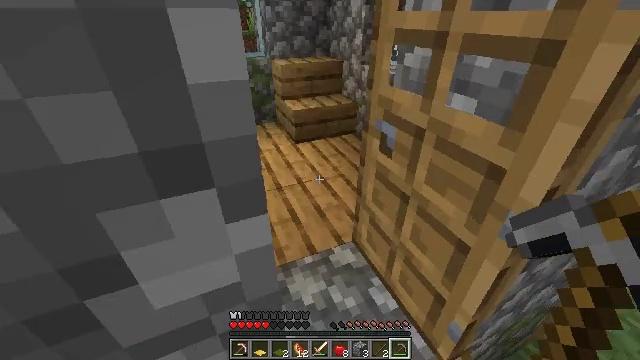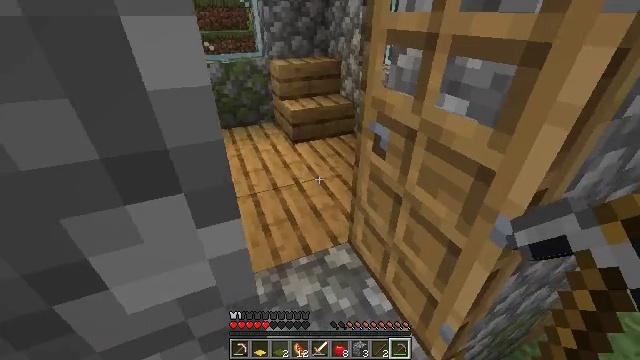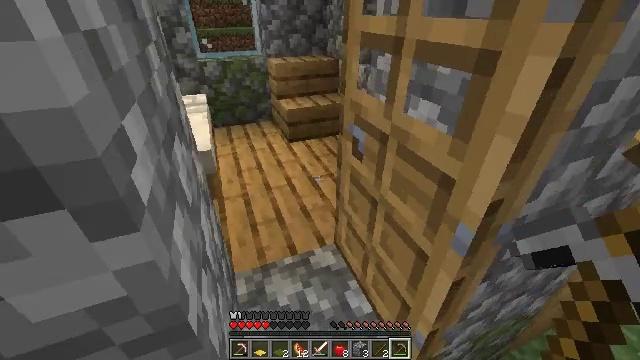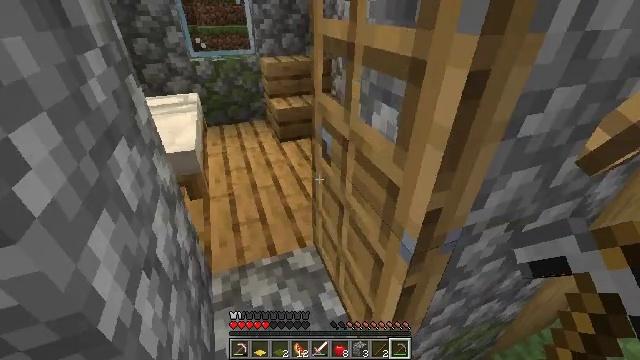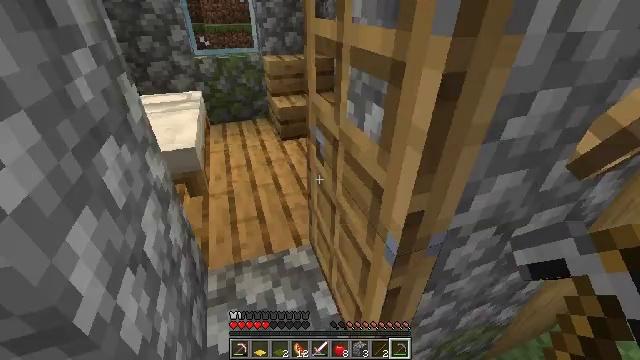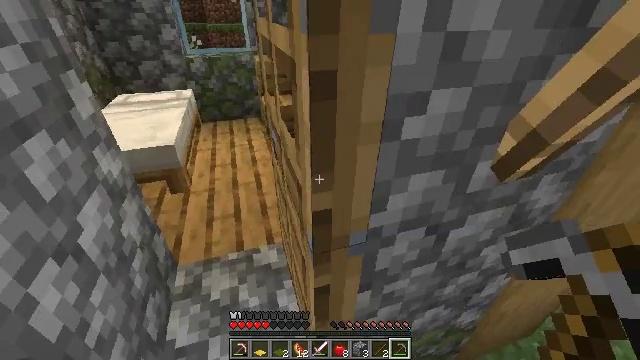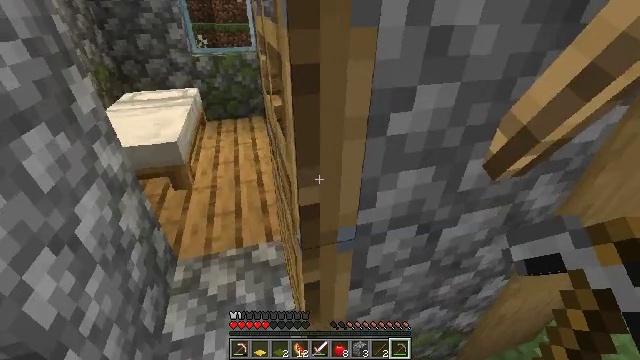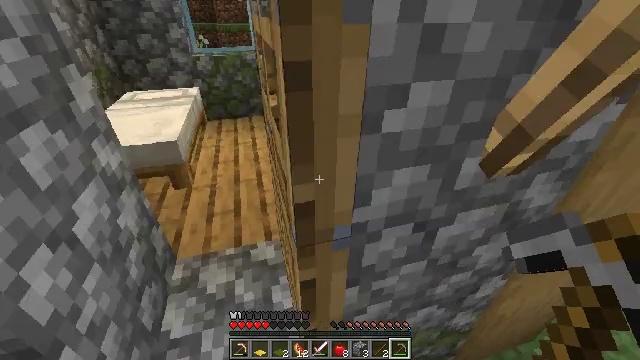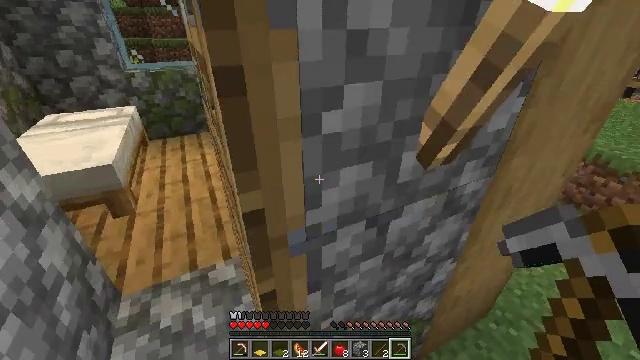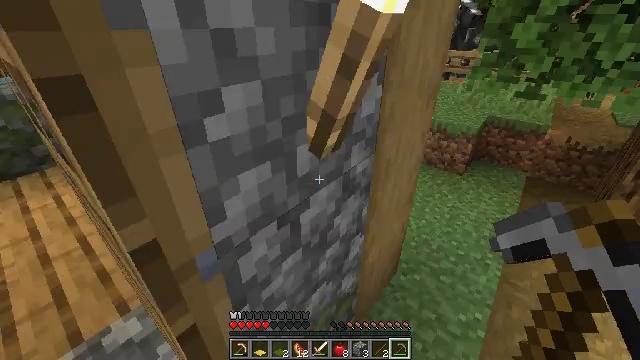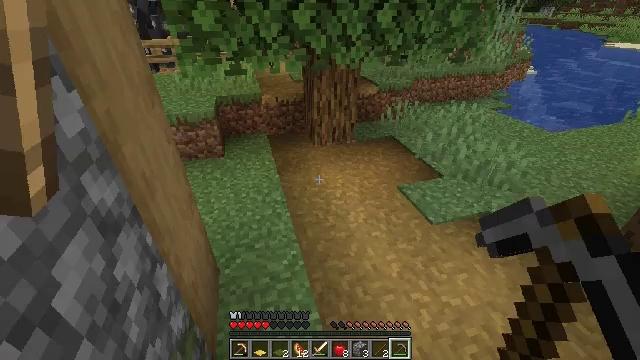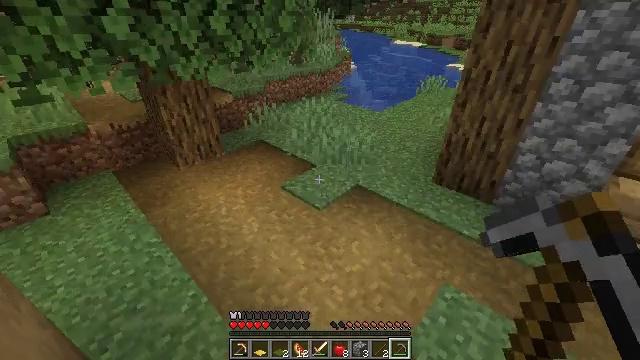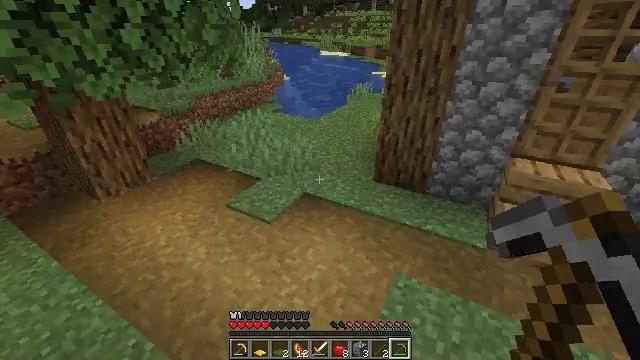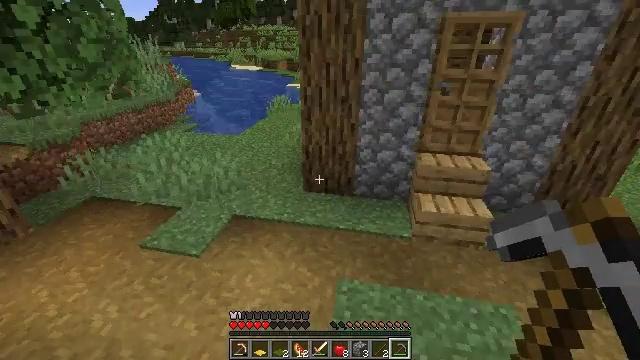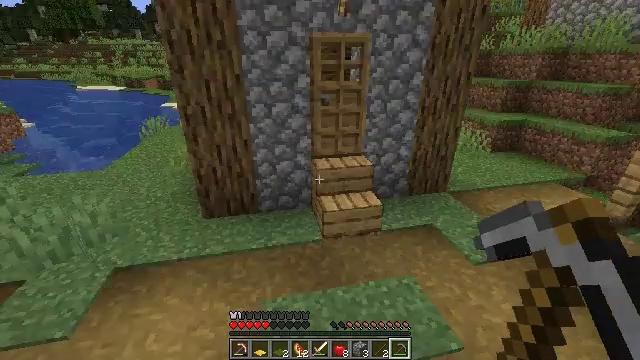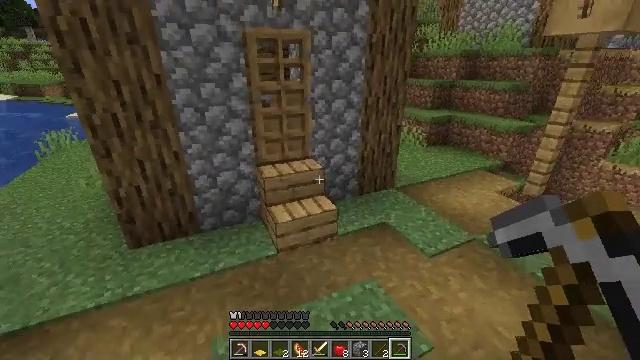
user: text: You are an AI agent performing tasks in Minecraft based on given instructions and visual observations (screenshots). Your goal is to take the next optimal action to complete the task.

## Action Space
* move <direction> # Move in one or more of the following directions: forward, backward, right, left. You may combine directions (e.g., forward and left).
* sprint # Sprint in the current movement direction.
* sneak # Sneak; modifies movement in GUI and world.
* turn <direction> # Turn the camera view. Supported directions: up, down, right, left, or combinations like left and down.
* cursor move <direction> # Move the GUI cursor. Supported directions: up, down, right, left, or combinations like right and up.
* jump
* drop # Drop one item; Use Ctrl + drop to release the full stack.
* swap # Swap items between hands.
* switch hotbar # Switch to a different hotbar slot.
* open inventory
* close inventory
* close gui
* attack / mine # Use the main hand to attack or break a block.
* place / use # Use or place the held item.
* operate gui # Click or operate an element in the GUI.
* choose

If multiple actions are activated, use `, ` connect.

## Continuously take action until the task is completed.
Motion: motion action
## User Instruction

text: Trim the tree by mining oak leaves.
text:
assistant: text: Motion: move right
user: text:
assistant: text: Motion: move right, turn left
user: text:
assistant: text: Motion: move right, turn left
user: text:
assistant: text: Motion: move right, turn left
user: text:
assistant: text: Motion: turn left
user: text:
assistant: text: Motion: turn left
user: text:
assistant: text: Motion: no_op
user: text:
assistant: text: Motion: turn right and up
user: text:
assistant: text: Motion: turn right
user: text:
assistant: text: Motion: turn right and down
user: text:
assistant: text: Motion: turn right and up
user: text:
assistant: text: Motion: turn right and up
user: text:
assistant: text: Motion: move forward, turn right and up
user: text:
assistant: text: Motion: move forward, turn right and up
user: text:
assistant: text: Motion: move forward, turn right
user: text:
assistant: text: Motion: move forward, turn right
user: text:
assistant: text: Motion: move forward
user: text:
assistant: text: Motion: move forward
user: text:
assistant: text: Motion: move forward
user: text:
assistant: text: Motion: move forward, turn left and up
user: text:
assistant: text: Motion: move forward, turn left and up
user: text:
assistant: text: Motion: move forward, turn left
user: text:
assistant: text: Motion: move forward, turn up
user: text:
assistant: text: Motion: move forward, turn up
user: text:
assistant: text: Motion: move forward
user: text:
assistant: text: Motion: move forward, use / place
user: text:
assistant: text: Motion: use / place
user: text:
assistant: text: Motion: turn right, use / place
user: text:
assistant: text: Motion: no_op
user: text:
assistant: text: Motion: no_op